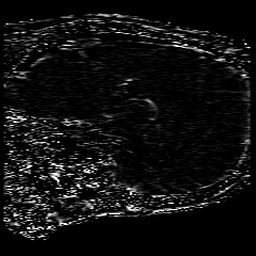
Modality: SWI
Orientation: sagittal
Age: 60
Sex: female
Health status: ill
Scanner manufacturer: philips
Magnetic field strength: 3 T
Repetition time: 0.031 s